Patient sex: M
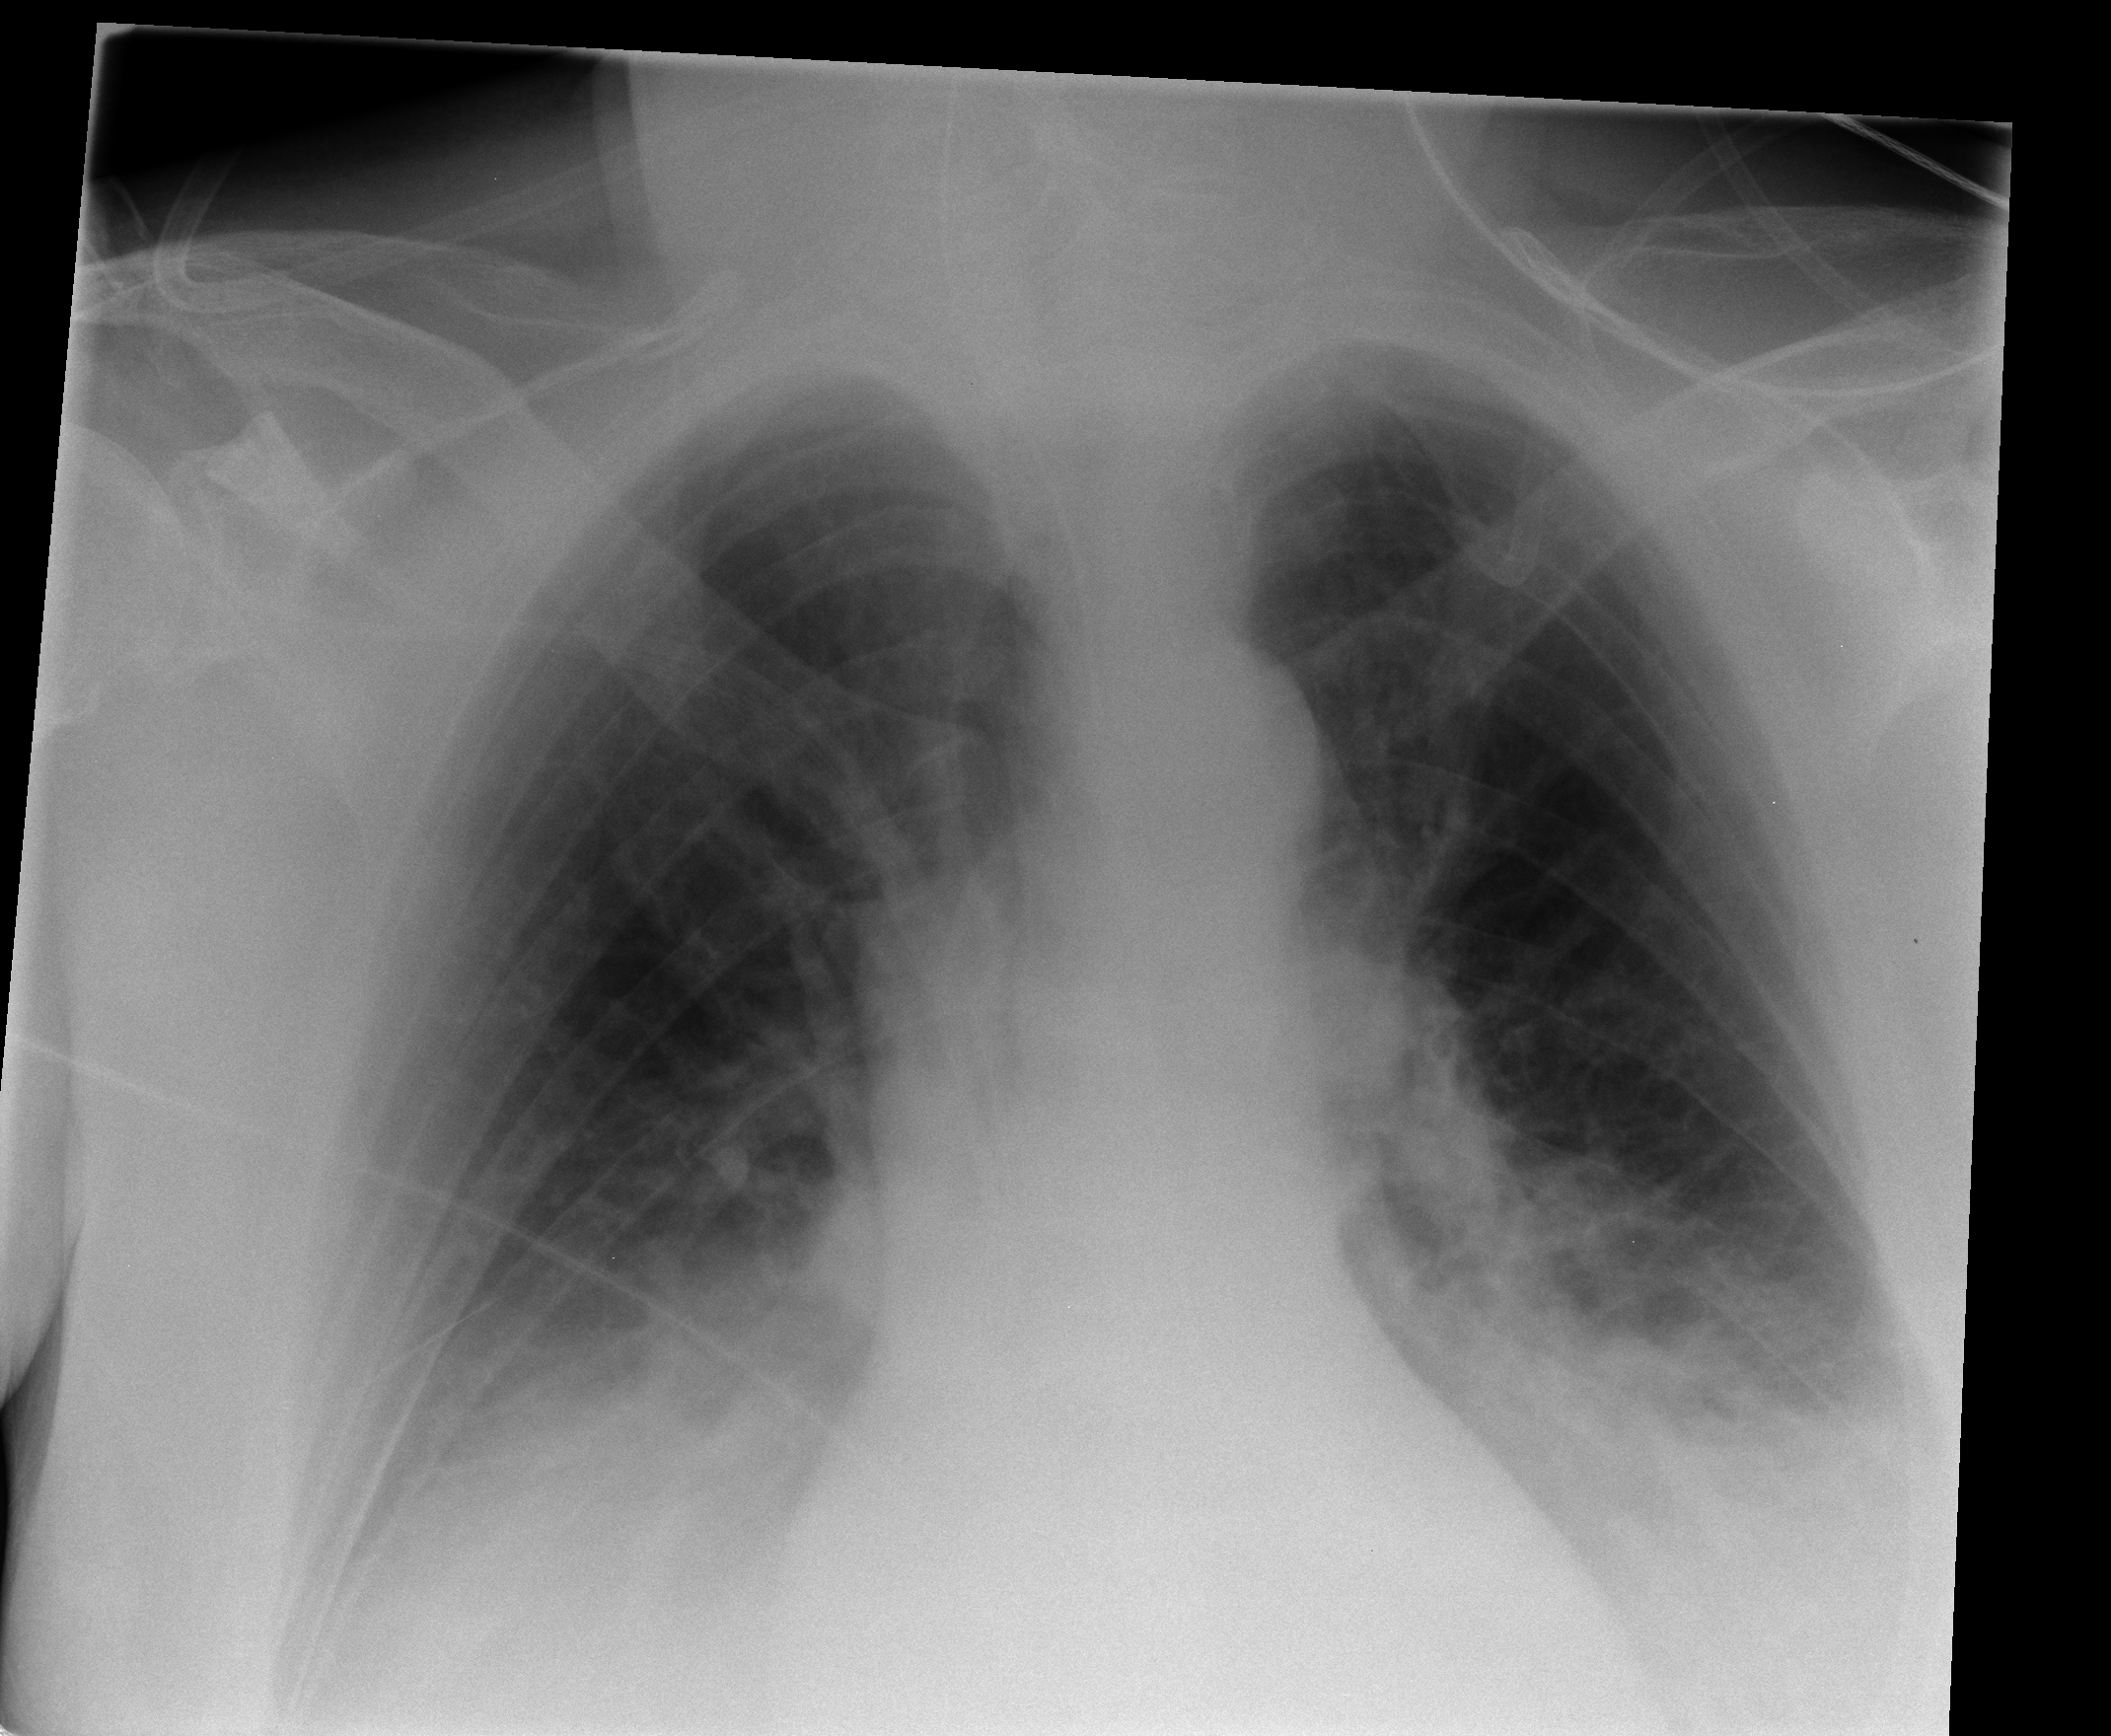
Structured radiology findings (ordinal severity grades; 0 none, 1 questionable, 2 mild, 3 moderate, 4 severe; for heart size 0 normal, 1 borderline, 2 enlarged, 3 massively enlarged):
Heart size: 0
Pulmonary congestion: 0
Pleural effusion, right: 0
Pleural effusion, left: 0
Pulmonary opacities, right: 2
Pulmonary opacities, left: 2
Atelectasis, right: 2
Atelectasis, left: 2